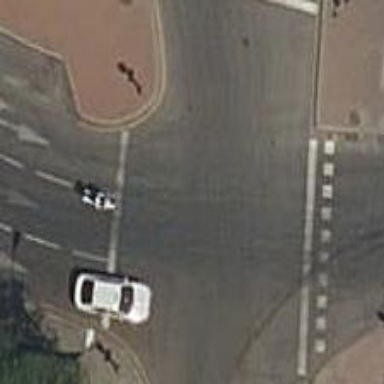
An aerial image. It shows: Road with traffic signals.